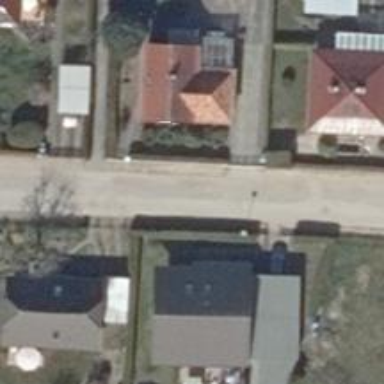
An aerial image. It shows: Driveway.